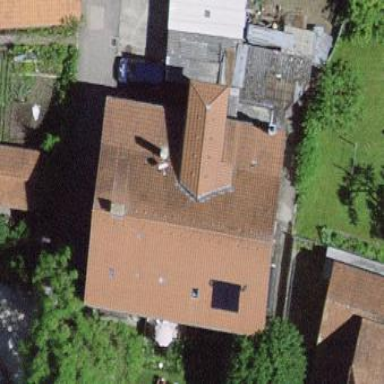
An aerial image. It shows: Residential building.